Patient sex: M
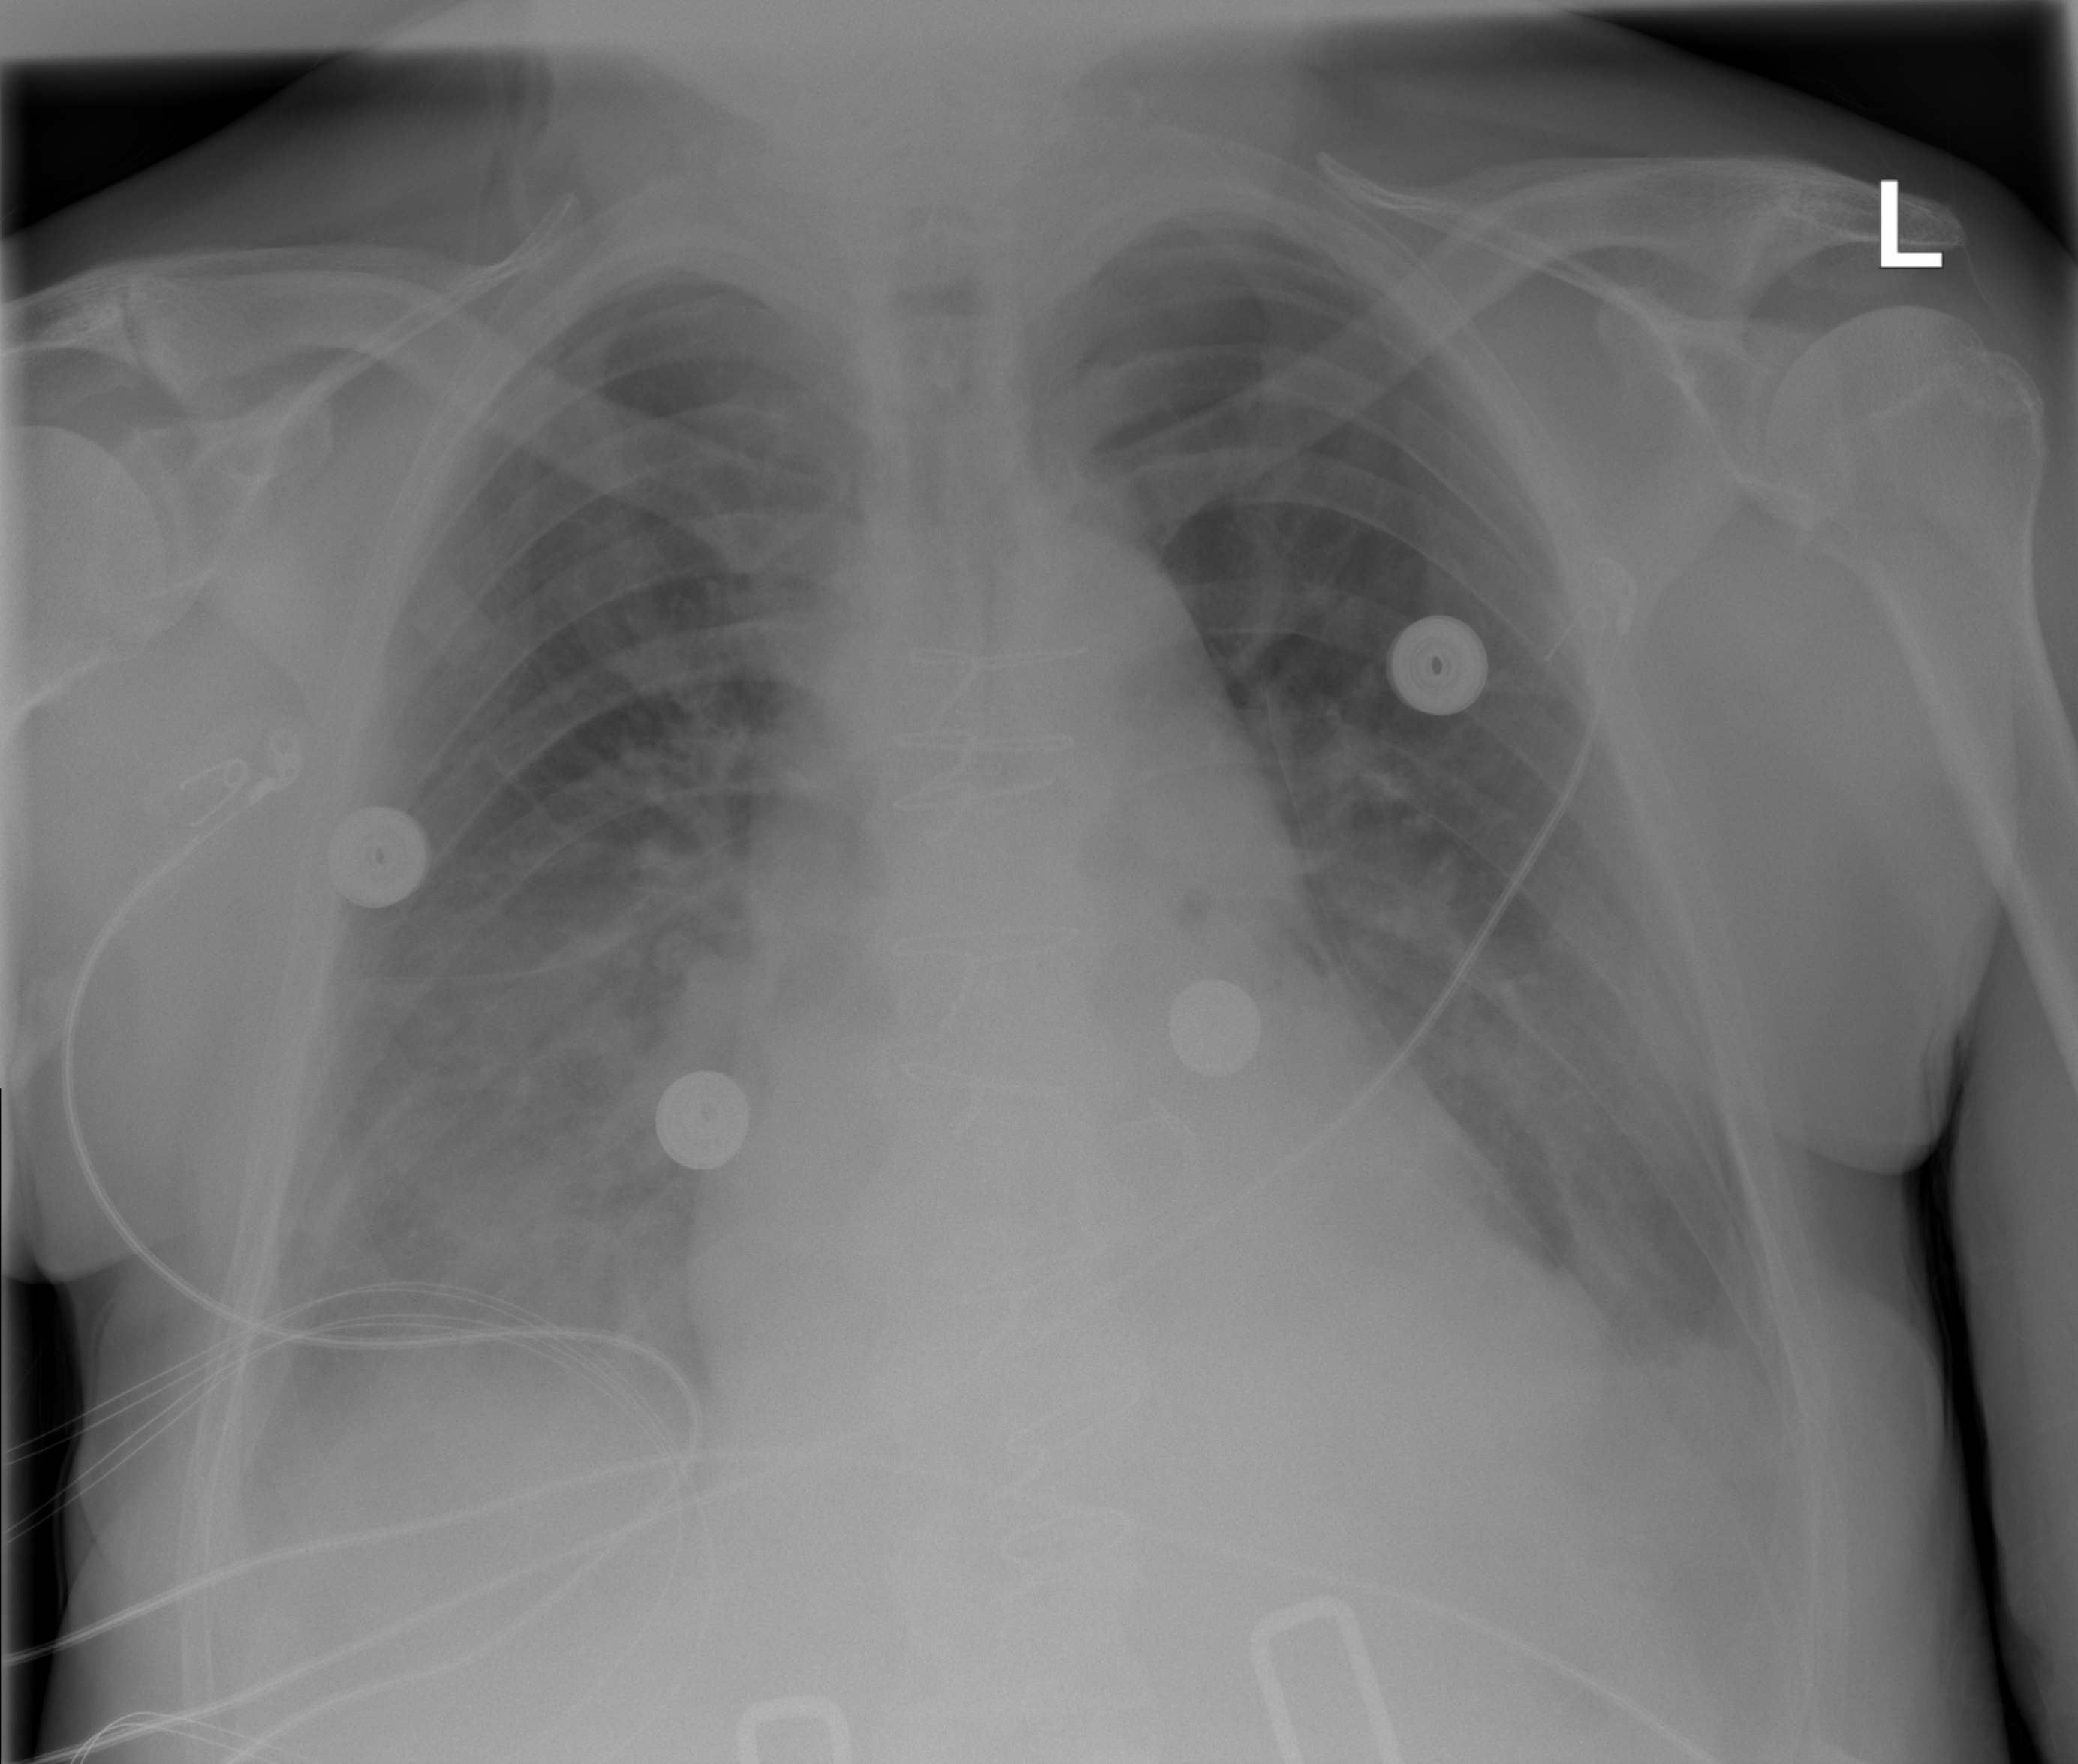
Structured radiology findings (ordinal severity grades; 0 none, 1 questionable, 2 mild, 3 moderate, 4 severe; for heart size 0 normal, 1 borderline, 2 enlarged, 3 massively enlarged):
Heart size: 1
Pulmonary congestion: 2
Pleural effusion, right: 3
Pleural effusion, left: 2
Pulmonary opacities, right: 3
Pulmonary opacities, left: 2
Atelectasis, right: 3
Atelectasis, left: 2